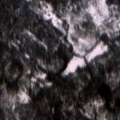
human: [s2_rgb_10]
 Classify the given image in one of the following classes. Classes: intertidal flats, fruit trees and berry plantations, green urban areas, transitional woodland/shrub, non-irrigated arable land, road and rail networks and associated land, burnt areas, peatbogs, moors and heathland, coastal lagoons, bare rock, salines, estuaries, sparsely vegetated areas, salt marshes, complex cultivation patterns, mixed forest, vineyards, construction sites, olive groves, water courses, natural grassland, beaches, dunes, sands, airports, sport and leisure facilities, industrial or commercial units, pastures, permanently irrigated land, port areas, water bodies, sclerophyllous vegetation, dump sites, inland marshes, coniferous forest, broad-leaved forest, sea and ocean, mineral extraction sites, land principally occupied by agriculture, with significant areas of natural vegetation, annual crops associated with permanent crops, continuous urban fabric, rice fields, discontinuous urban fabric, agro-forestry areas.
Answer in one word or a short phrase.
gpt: coniferous forest, mixed forest